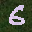
Label: 6